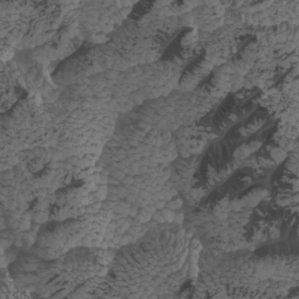
Label: non_frost